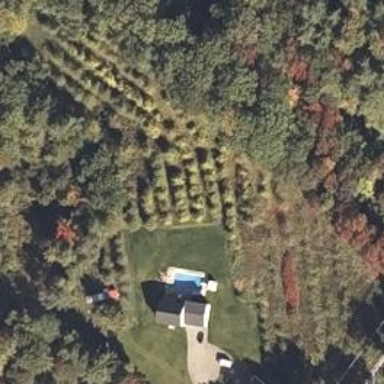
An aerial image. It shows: Orchard.